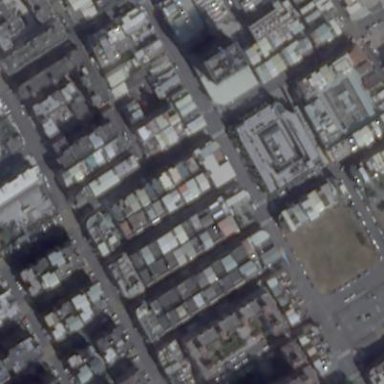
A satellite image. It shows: Residential building.